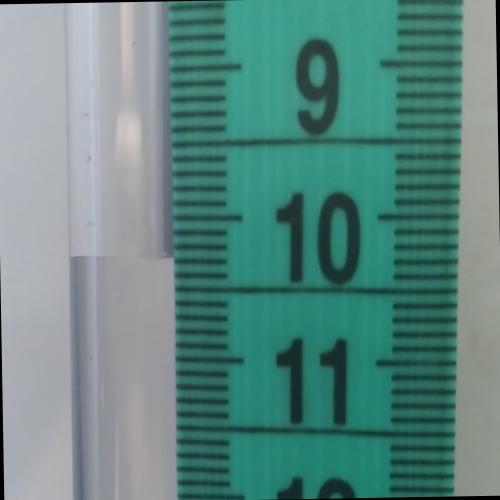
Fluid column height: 10.3 cm